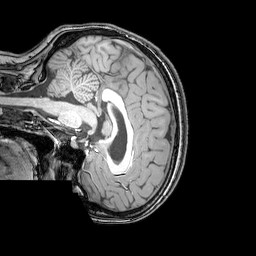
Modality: T1w
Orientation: sagittal
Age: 25
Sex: female
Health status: healthy
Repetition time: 0.081 s
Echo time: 0.037 s